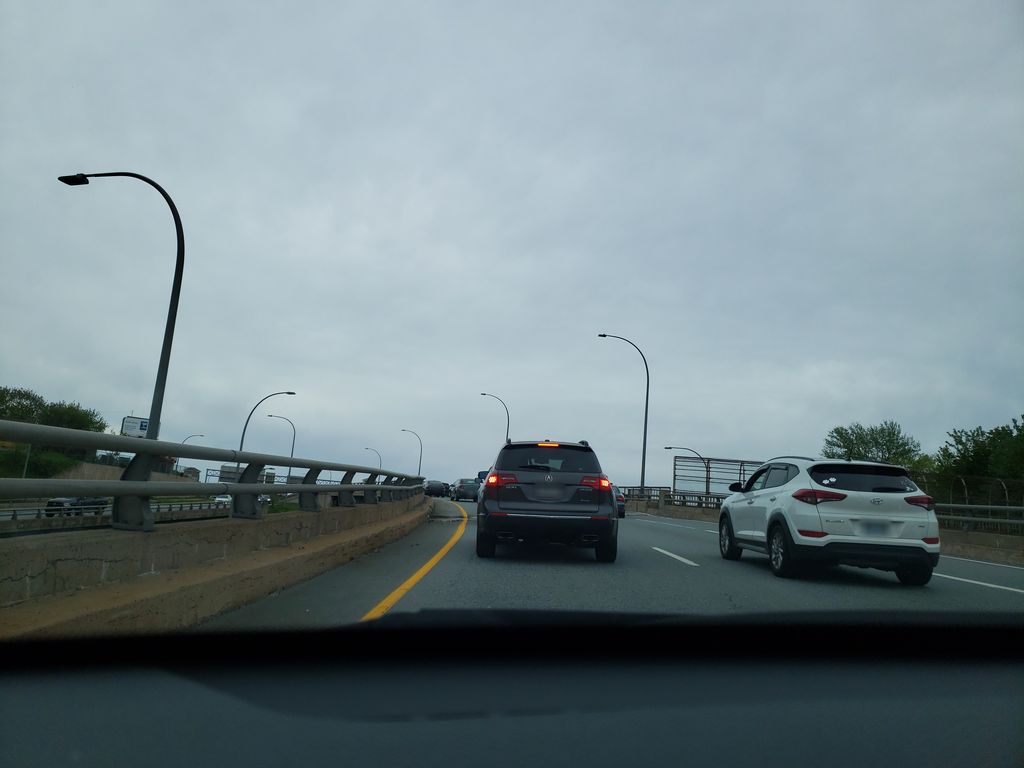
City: halifax